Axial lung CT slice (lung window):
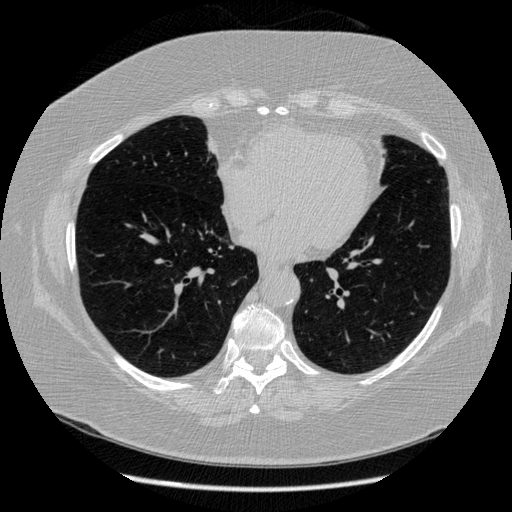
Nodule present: no